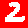
Digit: 2